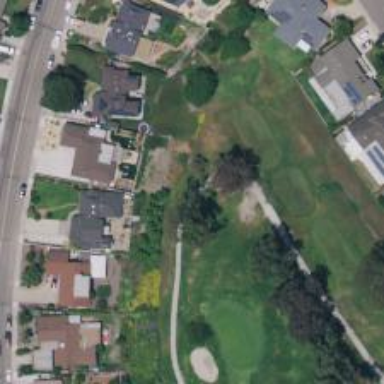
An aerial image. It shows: Footway road used also as golf cart path.